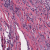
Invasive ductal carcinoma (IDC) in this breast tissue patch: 1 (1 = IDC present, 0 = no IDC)